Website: crate-barrel
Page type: customer-info-address
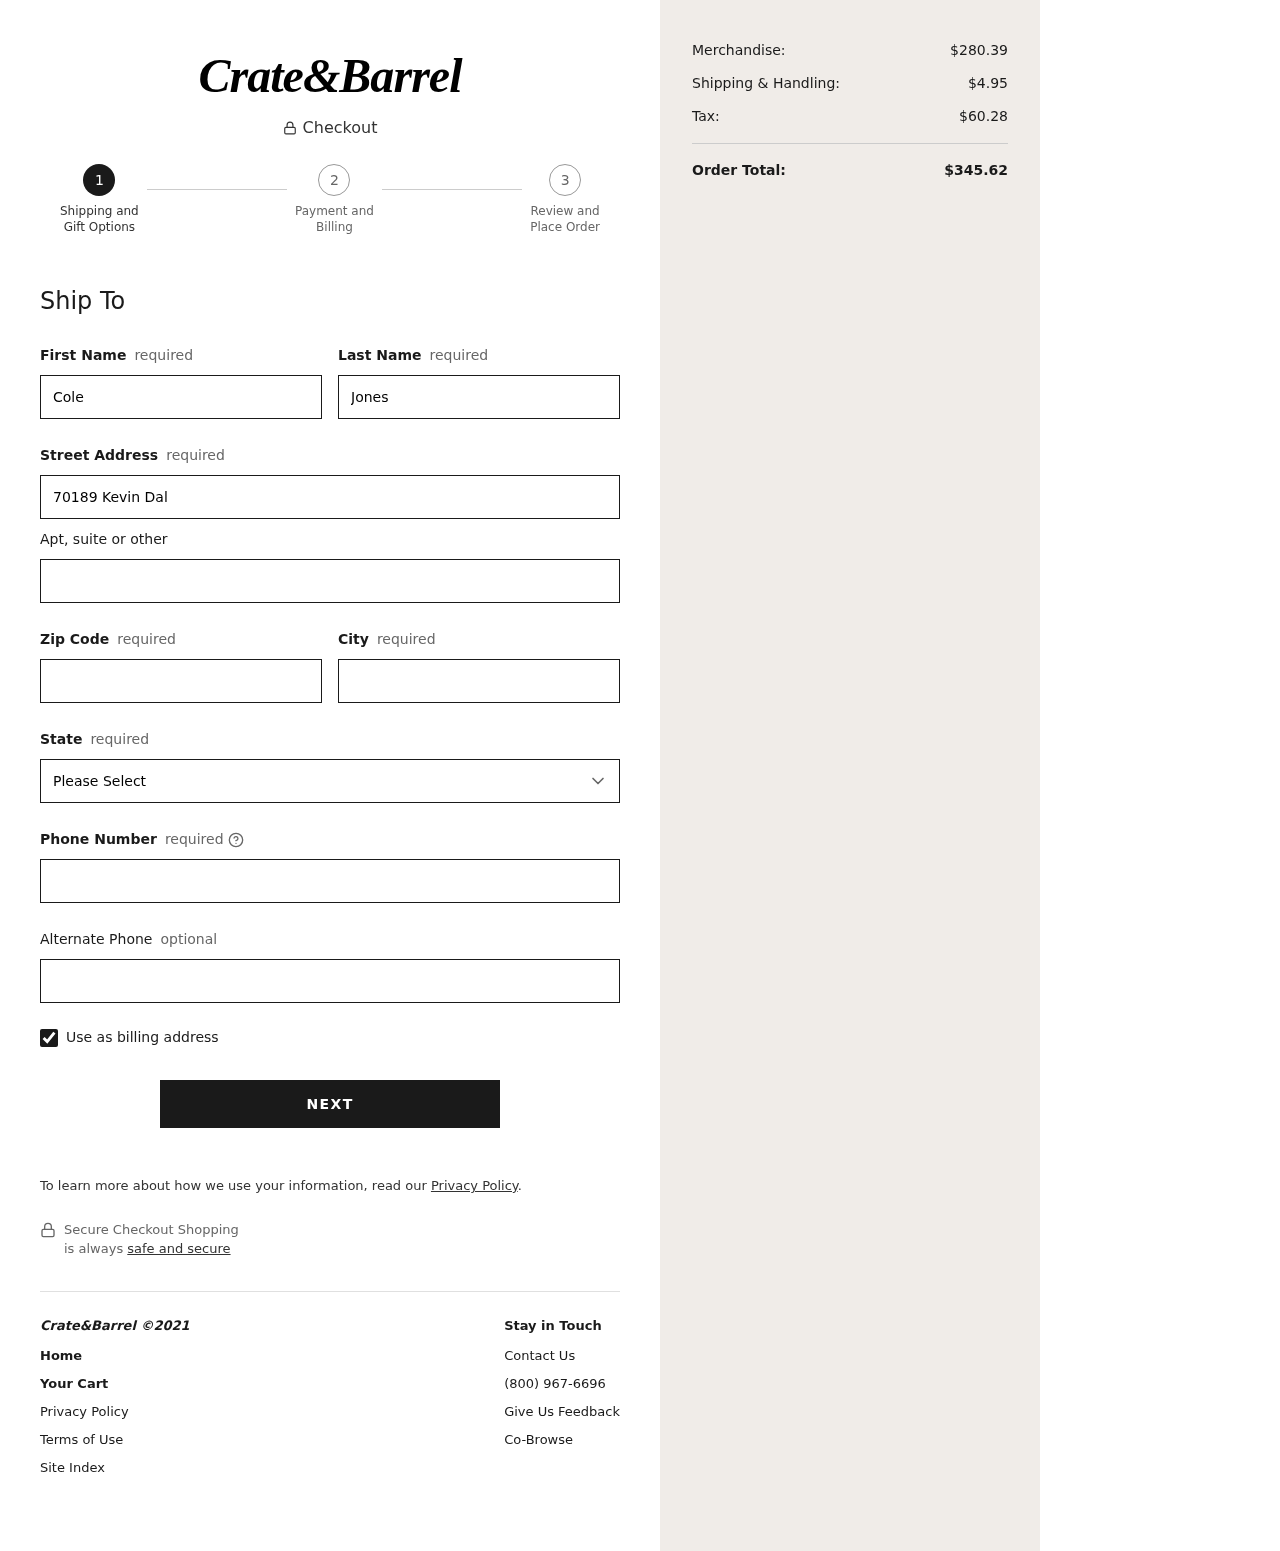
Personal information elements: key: PII_STATE
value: Illinois
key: PII_FIRSTNAME
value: Cole
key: PII_LASTNAME
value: Jones
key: PII_STREET
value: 70189 Kevin Dale Suite 343
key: PII_STREET2
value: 41008 Sabrina Underpass Apt. 343
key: PII_POSTCODE
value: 54391
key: PII_CITY
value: West William
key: PII_PHONE
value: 5189030208
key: PII_PHONE_ALT
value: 2668047002
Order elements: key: ORDER_SUBTOTAL
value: $280.39
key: ORDER_SHIPPING_COST
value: $4.95
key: ORDER_TAX
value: $60.28
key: ORDER_TOTAL
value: $345.62